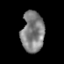
Tissue: prostate
Cell type: T cells
Senescence score: 0.3401
Nuclear area (px): 911
Mean DAPI intensity: 128.483